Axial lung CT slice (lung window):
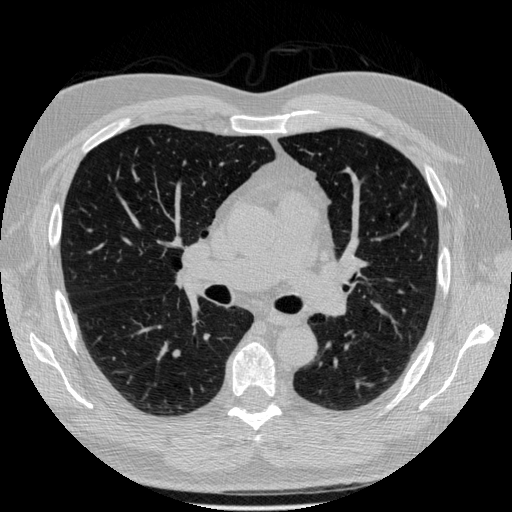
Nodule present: no